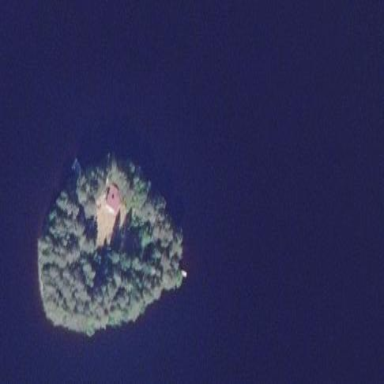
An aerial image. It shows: Islet.